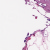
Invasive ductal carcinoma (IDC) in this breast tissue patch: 0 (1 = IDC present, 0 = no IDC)